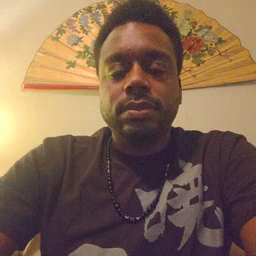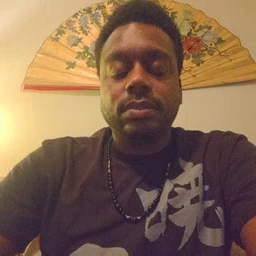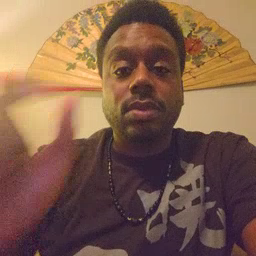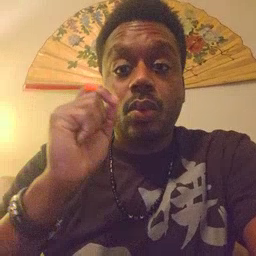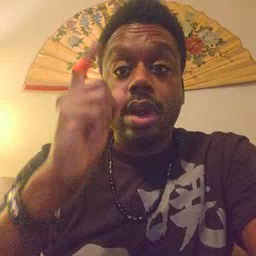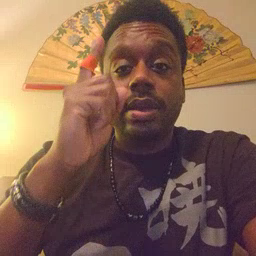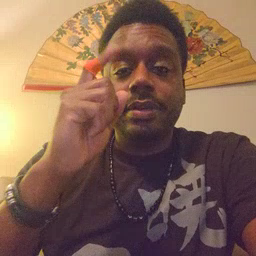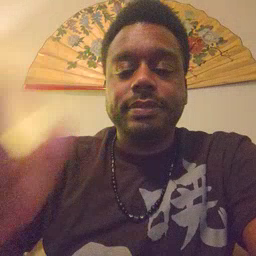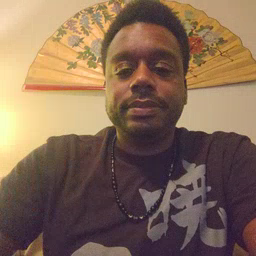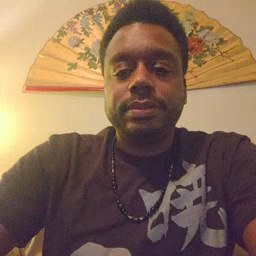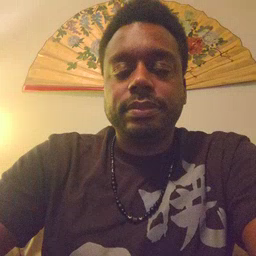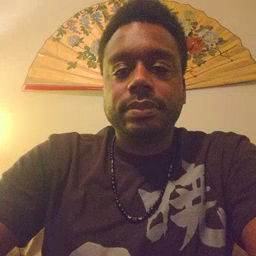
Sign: wake